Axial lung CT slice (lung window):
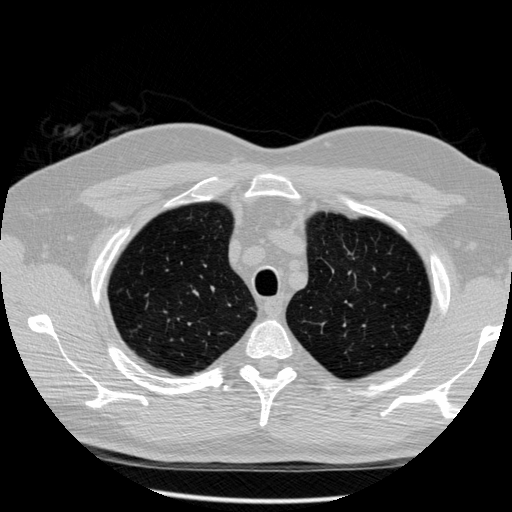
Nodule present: no